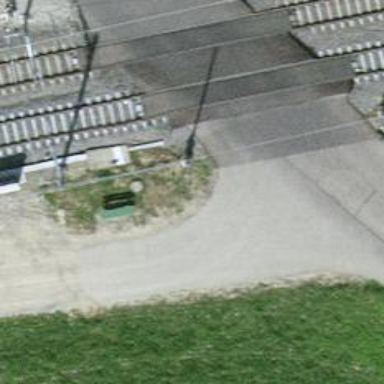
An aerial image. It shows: Bench.